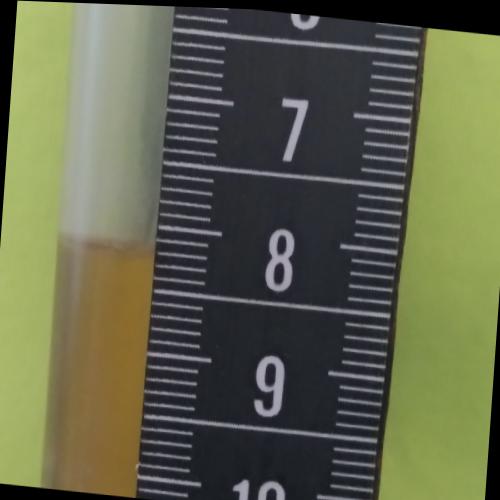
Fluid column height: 8.2 cm